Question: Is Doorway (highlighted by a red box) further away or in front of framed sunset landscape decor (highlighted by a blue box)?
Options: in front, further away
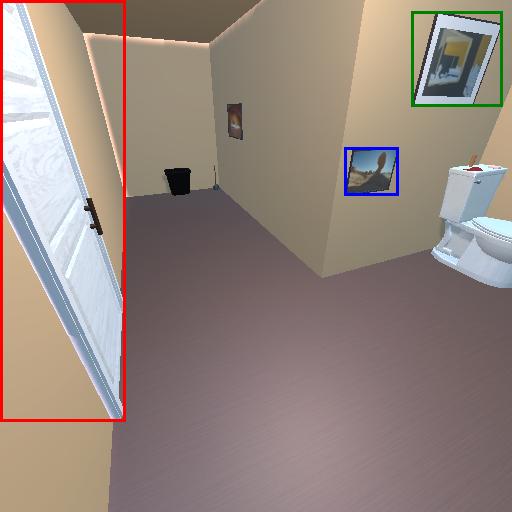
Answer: in front